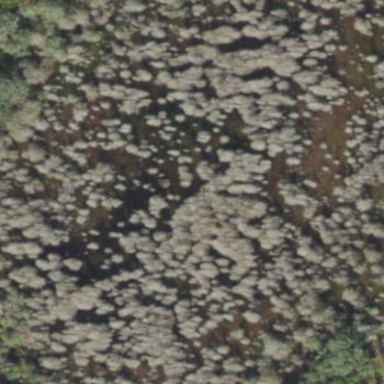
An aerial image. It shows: Swamp wetland with needle-leaved vegetation.